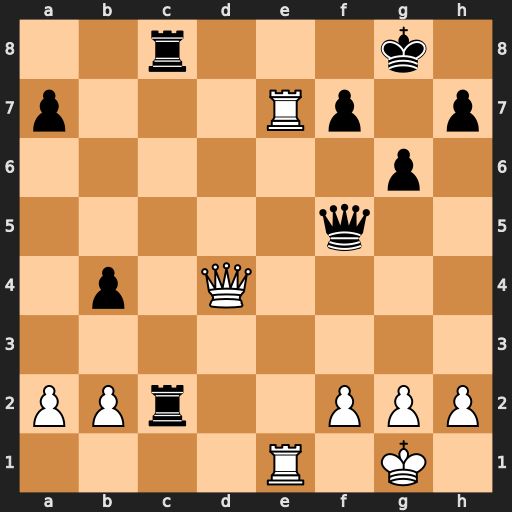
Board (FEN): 2r3k1/p3Rp1p/6p1/5q2/1p1Q4/8/PPr2PPP/4R1K1
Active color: w
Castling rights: -
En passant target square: -
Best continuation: Re8+ Rxe8 Rxe8#